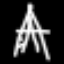
Label: The Eiffel Tower